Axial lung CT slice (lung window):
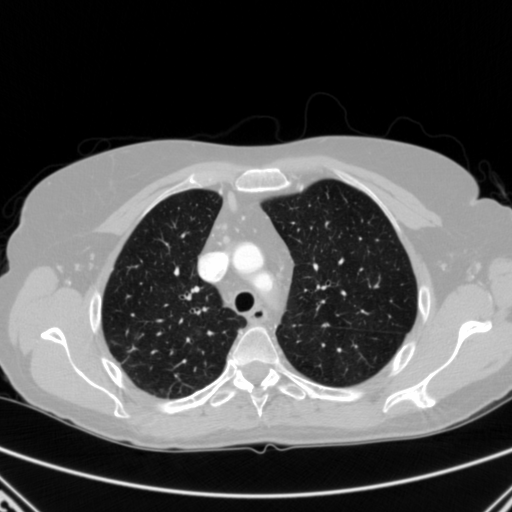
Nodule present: no